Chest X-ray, AP view. Patient: 59 years old, sex M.
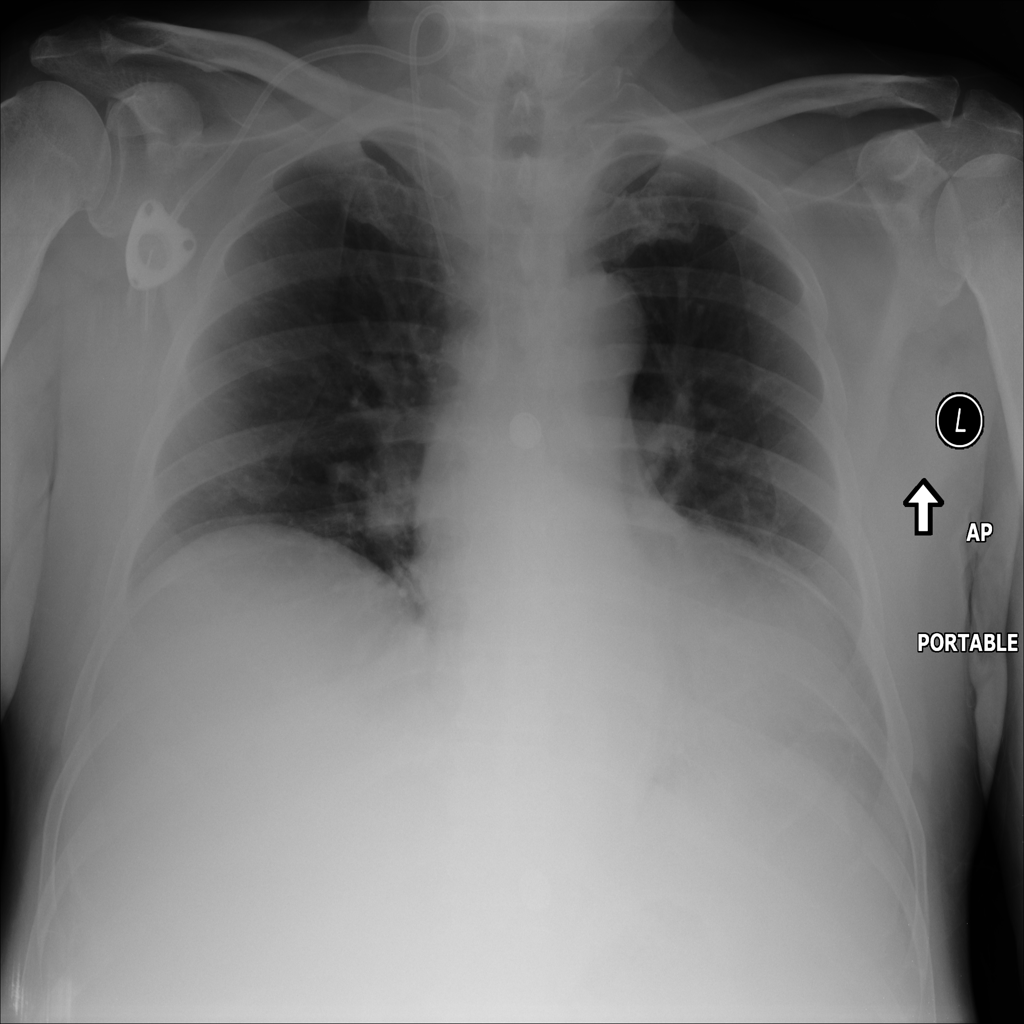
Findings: No Finding